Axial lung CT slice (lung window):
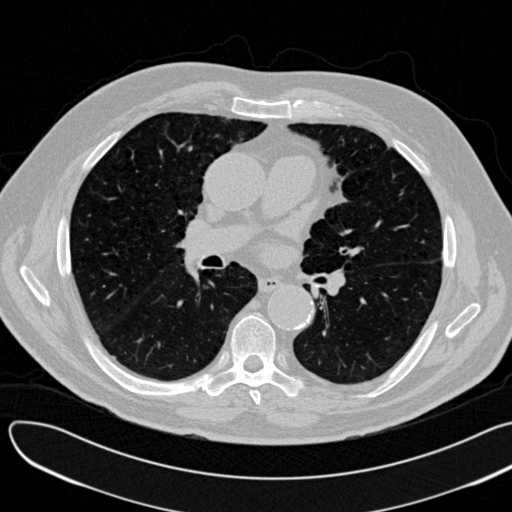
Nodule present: no